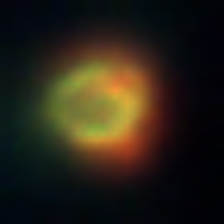
Taxon: NanoPlankton
Group: Other